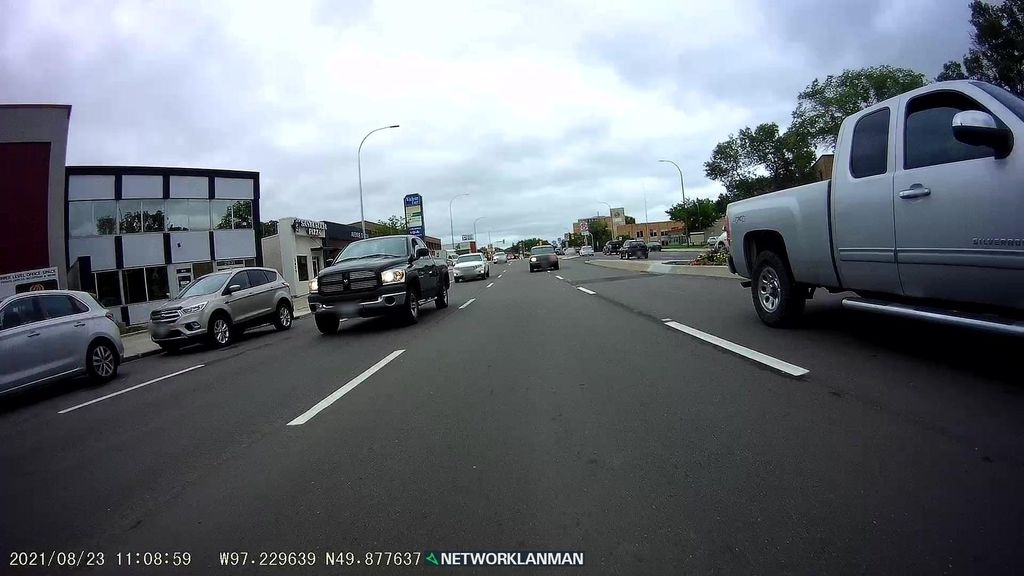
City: winnipeg